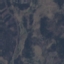
Land use / land cover: HerbaceousVegetation